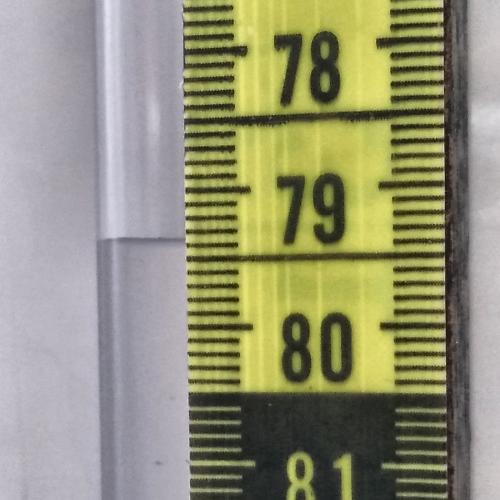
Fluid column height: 79.4 cm